Question: I use the virtual inheritance.
I basically have the "tree" of inheritance for some abstract module:
'''
class Positionable{
public:
virtual std::string getName() = 0;
};
class Positionable3D : virtual public Positionable{
public:
virtual void setCenter(Point3D &center) = 0;
};
class Renderable3D : virtual public Positionable3D{
public:
virtual void render() = 0;
};
'''
I write the implementation of it, using my own structures that inherit from them:
'''
class FeyPositionable : virtual public Positionable{
public:
virtual std::string getAdditionalInfo() = 0;
};
class FeyPositionable3D
: virtual public Positionable3D, virtual public FeyPositionable{
public:
virtual void someFun() = 0;
};
class FeyRenderable3D
: virtual public Renderable3D, virtual public FeyPositionable3D{
protected:
GeometryStructure * structure;
public:
virtual void render() = 0;
};
'''
But when I compile it and run in Visual C++ 2012, in debug window I see many duplicates of functions and members, for example:

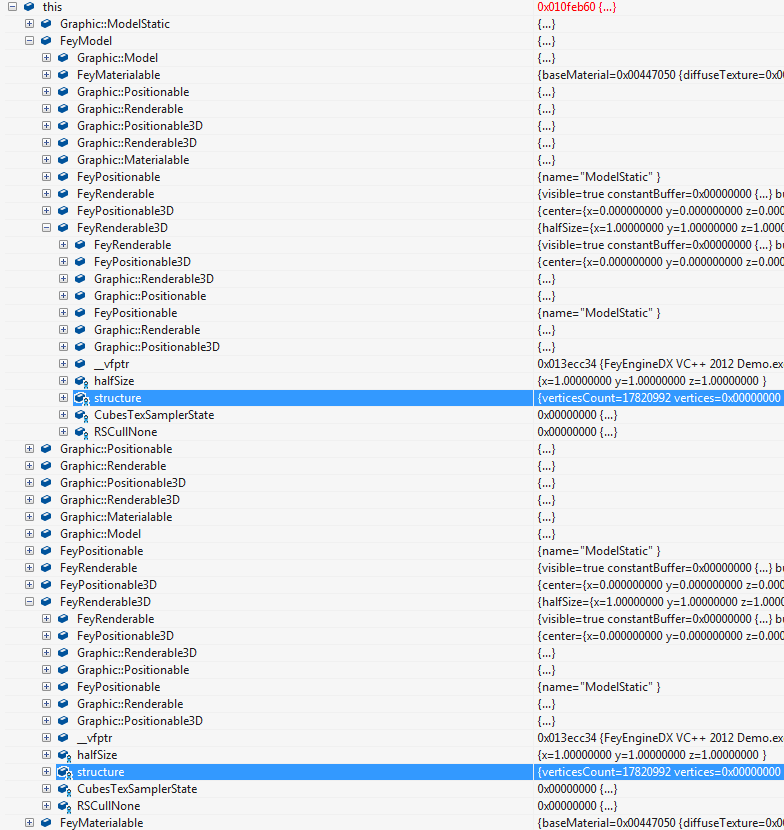
Answer: Okay, so by using virtual inheritance, you have only one instance of 'Positionable' created for anything that is derived from either 'Positionable3D' or 'FeyPositionable'.
However, you also virtually inherit from 'Positionable3D' with 'Renderable3D', and you virtually inherit from 'Positionable3D' and 'FeyPositionable' for the class 'FeyPositionable3D'.
This means that when you create an instance of 'FeyRenderable3D', based on <URL>, you are creating a storable instance of 'FeyRenderable3D', an instance of 'Renderable3D' and 'FeyPositionable3D', and an instance of all of their parents. Now, each time you virtually inherit, you are ensuring that no matter who inherits from who, only one instance of each class in your hierarchy is created. So, in conclusion, there should be no issue with your implementation, but you are creating a pretty wild set of vtables with virtual pointers criss-crossing all over the place.